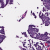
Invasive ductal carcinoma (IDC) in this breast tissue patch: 1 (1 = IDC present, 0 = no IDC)